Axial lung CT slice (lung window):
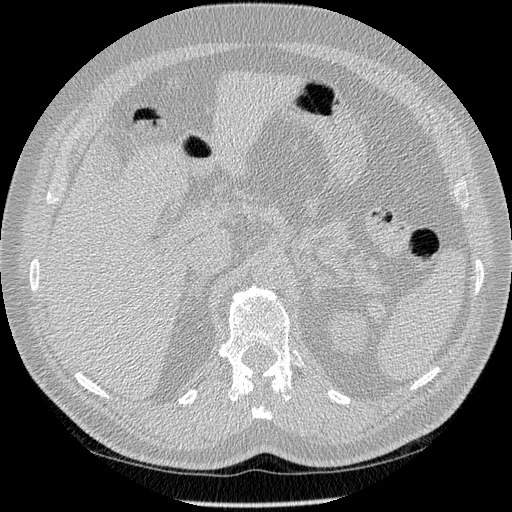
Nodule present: no